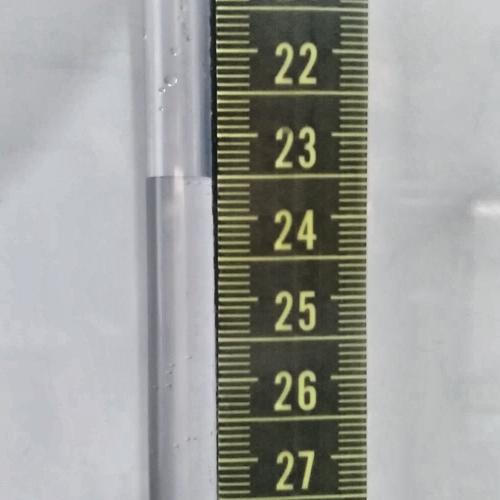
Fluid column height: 23.5 cm